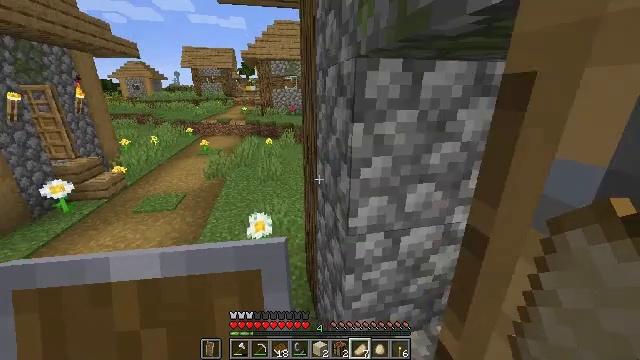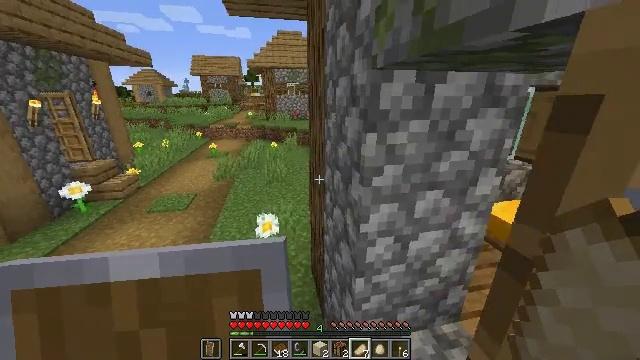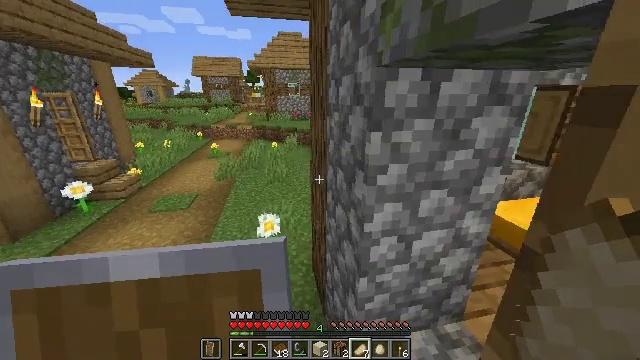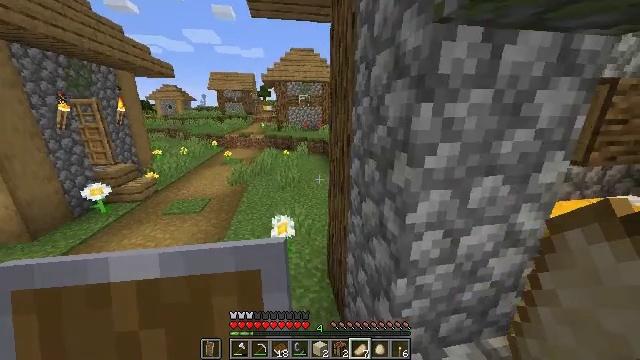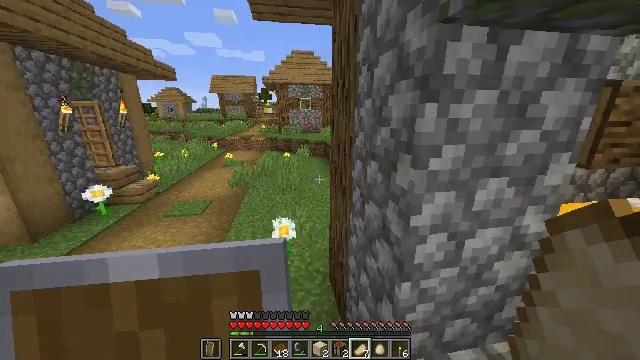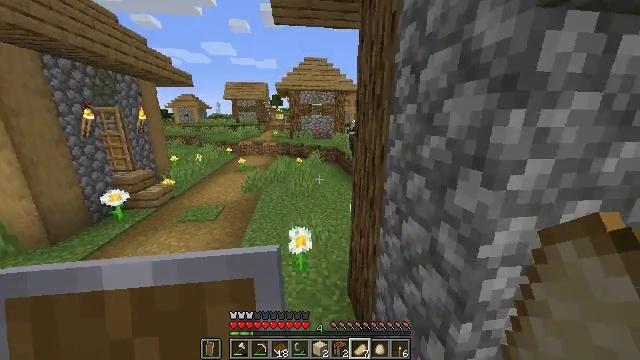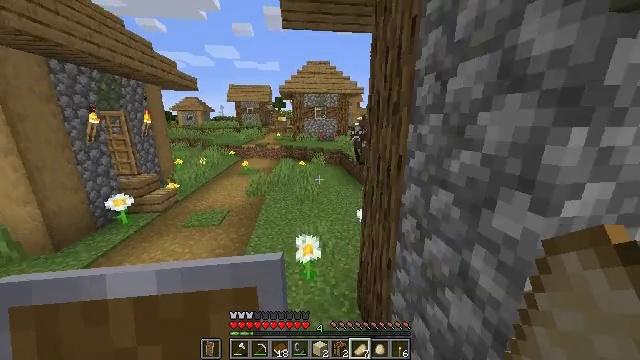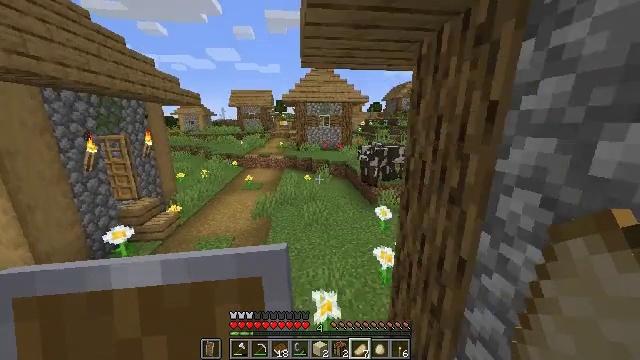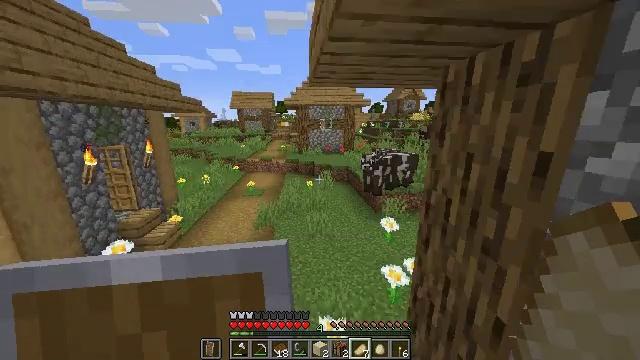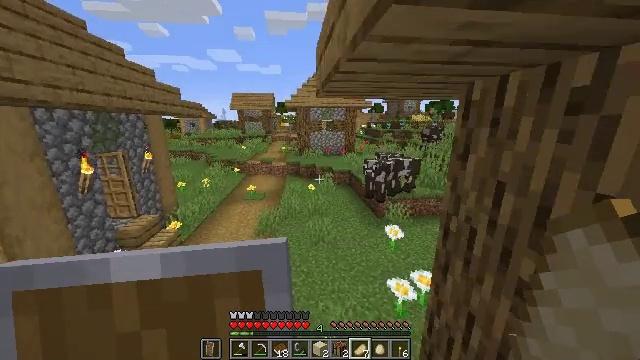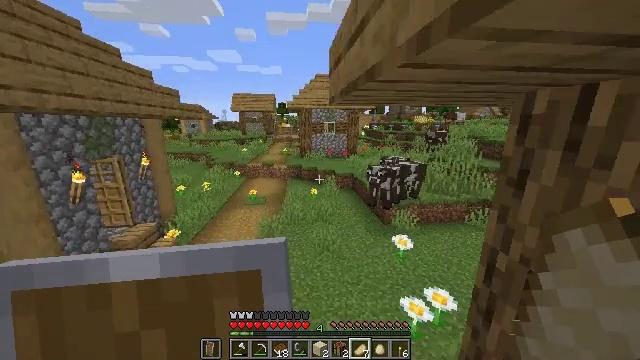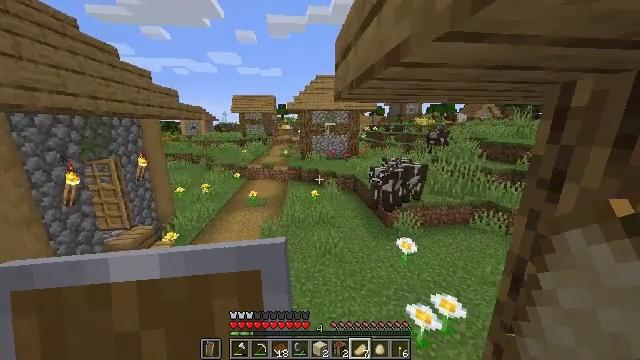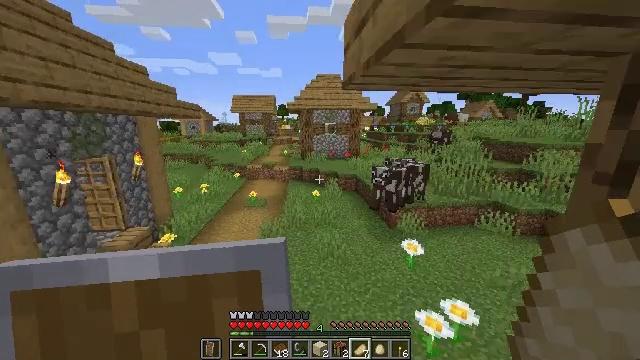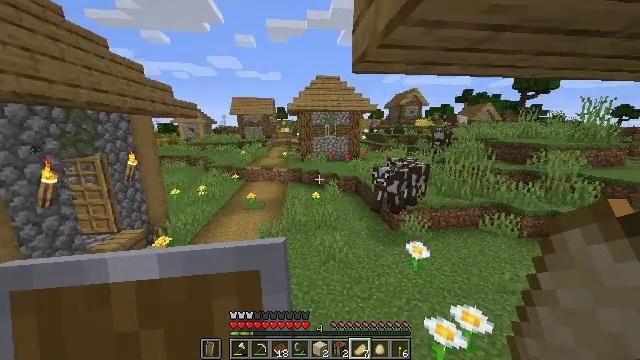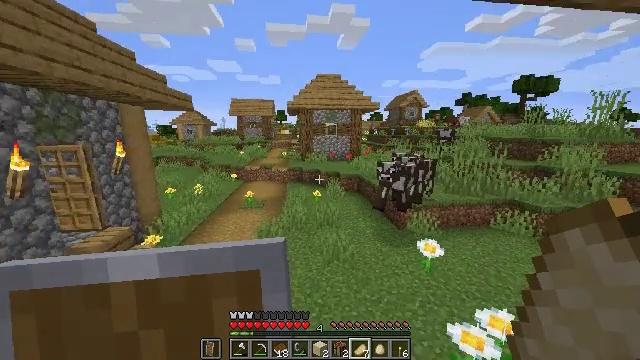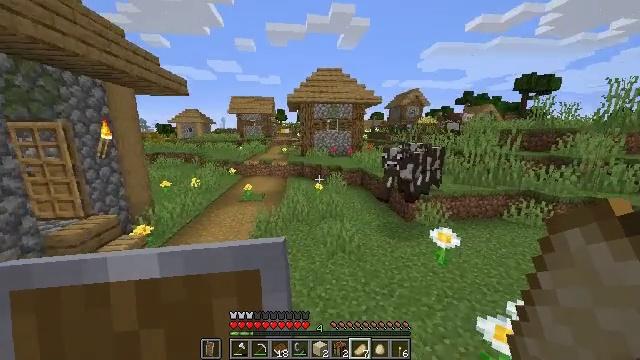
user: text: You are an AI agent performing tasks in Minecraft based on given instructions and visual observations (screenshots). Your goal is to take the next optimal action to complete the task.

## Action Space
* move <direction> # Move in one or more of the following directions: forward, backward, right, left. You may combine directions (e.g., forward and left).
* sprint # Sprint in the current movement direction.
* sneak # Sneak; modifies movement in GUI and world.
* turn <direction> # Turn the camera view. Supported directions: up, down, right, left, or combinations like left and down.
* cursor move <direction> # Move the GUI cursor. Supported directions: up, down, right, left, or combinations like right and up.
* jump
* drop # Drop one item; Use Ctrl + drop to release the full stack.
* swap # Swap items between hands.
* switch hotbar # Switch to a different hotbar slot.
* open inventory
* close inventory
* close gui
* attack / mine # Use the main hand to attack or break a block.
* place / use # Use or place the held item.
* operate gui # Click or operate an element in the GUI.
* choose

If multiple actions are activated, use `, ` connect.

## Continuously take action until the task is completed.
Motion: motion action
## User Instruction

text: Gather beetroots by breaking the plants.
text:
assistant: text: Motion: move forward and move left, sprint, jump
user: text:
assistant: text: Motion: move forward and move left, sprint, jump
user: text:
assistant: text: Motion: move forward and move left, sprint, turn left and up, jump
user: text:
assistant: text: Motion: move forward and move left, sprint, jump
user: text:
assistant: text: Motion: move forward and move left, sprint, turn left and up, jump
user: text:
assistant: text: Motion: move forward and move left, sprint, jump
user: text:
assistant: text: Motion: move forward and move left, sprint, jump
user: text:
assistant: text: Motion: move forward, sprint, jump
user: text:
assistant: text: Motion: move forward, sprint, jump
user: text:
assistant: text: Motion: move forward, sprint, jump
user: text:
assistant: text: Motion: move forward, sprint, jump
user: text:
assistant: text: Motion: move forward, sprint, jump
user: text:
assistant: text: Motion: move forward, sprint, jump
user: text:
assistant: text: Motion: move forward, sprint, jump
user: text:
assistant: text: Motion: move forward, sprint, jump
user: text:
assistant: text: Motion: move forward, sprint, turn right and up, jump
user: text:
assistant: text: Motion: move forward, sprint, turn right, jump
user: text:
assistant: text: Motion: move forward, sprint, turn right, jump
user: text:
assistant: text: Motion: move forward, sprint, jump
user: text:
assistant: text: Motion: move forward, sprint, jump
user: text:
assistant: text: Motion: move forward, sprint, jump
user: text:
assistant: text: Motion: move forward, sprint, jump
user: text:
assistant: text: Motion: move forward, sprint, jump
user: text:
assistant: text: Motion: move forward, sprint, jump
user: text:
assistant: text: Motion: move forward, sprint, turn right, jump
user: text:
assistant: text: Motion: move forward, sprint, turn right, jump
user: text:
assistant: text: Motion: move forward, sprint, jump
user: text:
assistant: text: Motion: move forward, sprint, jump
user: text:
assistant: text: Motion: move forward, sprint, jump
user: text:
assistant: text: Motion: move forward, sprint, jump